Chest X-ray:
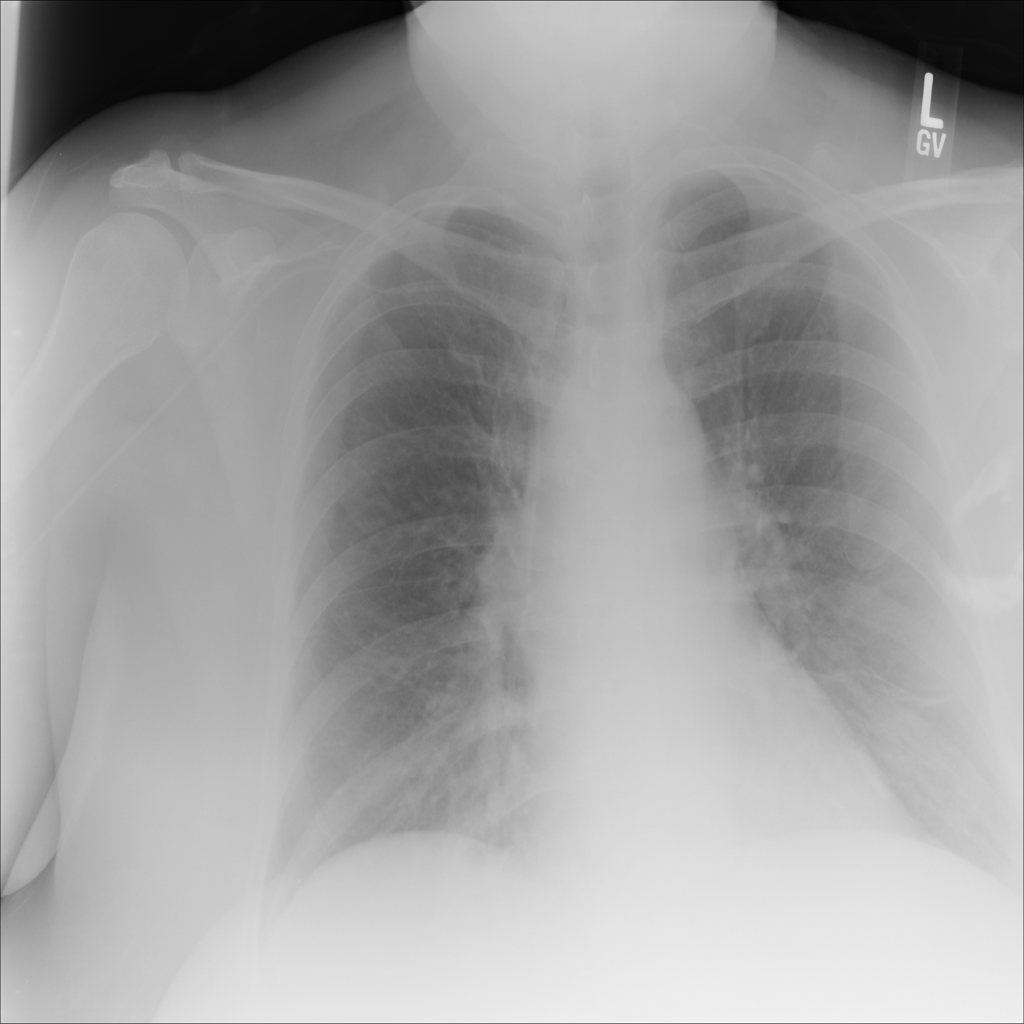
No abnormal finding: yes